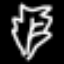
Label: leaf